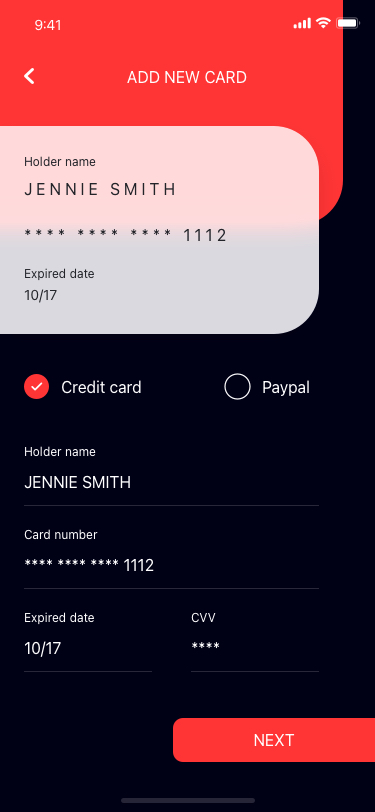
Text in this UI design:
NEXT
Credit card
Paypal
**** **** **** 1112
JENNIE SMITH
Holder name
JENNIE SMITH
Card number
**** **** **** 1112
Expired date
10/17
CVV
****
Holder name
Expired date
10/17
ADD NEW CARD